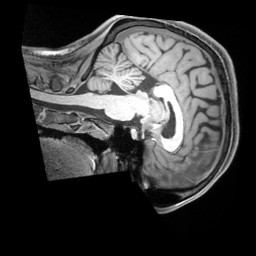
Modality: T1w
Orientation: sagittal
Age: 23
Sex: female
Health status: ill
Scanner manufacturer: siemens
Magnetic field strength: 3 T
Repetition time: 2.2 s
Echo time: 0.00218 s